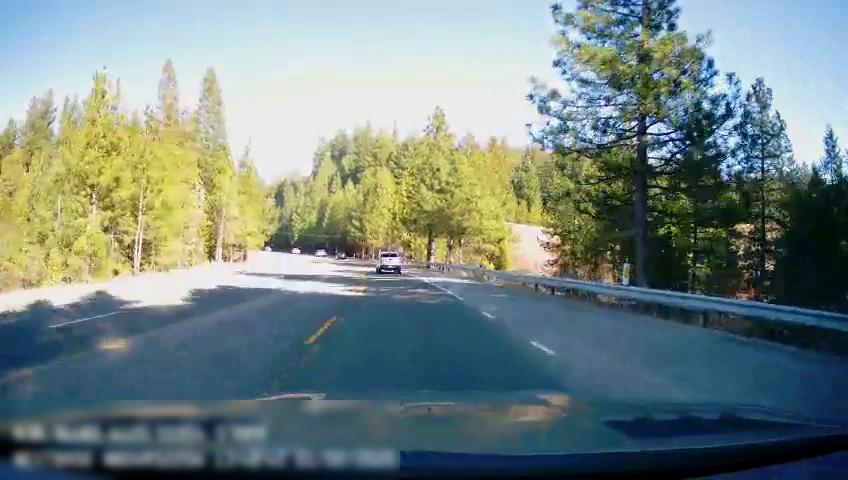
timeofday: Day
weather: Sunny
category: Drivable Space
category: Vehicles | Truck
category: Lanes | Alternate Lane
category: Lanes | Current Lane
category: Lanes | Opposite Lane